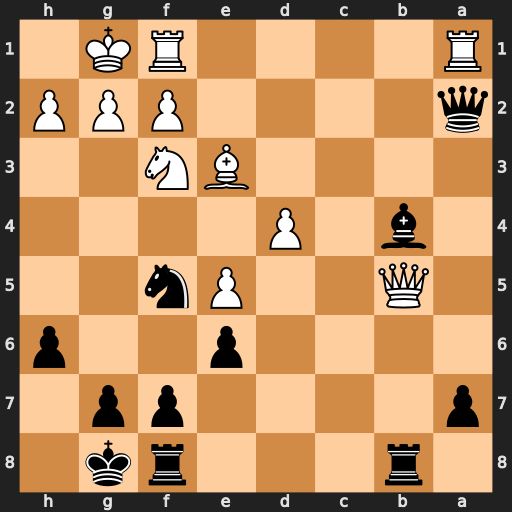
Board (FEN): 1r3rk1/p4pp1/4p2p/1Q2Pn2/1b1P4/4BN2/q4PPP/R4RK1
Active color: b
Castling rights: -
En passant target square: -
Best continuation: Qxa1 Rxa1 Rxb5